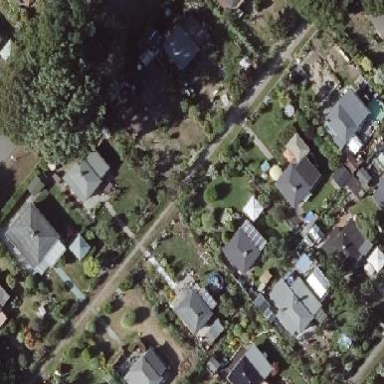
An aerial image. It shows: Plot within allotments.